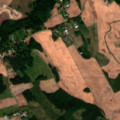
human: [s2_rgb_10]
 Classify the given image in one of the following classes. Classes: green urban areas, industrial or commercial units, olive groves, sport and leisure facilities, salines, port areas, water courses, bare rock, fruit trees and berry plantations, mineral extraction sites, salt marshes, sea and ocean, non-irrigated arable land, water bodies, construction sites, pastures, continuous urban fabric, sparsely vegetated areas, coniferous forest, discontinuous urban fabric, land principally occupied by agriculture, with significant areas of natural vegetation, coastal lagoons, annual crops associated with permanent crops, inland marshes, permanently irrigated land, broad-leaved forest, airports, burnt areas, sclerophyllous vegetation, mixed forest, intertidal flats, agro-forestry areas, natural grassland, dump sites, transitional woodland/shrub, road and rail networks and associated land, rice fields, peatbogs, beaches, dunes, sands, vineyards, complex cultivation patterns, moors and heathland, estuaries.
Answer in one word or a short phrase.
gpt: non-irrigated arable land, land principally occupied by agriculture, with significant areas of natural vegetation, mixed forest